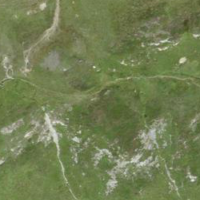
EUNIS habitat code: 26
Species observed at this site:
Leontopodium nivale